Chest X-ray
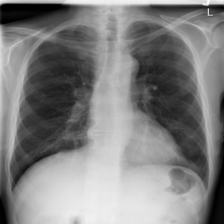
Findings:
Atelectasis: negative
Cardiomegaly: negative
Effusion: negative
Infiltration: negative
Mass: negative
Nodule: negative
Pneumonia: negative
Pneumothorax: negative
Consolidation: negative
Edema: negative
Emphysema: negative
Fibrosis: negative
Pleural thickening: negative
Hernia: negative